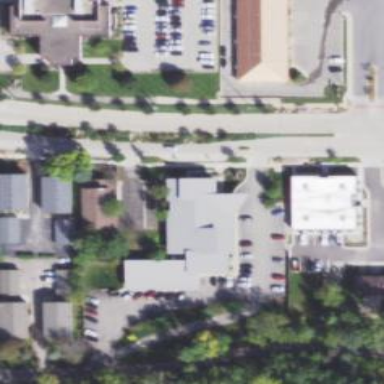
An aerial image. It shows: Office building.